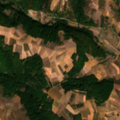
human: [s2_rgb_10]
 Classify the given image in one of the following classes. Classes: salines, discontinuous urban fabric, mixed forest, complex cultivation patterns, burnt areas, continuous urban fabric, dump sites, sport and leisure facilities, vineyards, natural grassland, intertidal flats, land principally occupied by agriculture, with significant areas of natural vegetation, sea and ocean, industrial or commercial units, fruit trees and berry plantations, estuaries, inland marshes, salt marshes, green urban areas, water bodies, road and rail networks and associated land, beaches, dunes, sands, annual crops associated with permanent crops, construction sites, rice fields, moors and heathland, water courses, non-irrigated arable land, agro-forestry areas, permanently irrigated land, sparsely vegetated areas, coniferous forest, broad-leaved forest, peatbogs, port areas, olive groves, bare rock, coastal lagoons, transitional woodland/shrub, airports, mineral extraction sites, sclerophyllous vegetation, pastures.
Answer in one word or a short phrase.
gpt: complex cultivation patterns, land principally occupied by agriculture, with significant areas of natural vegetation, broad-leaved forest